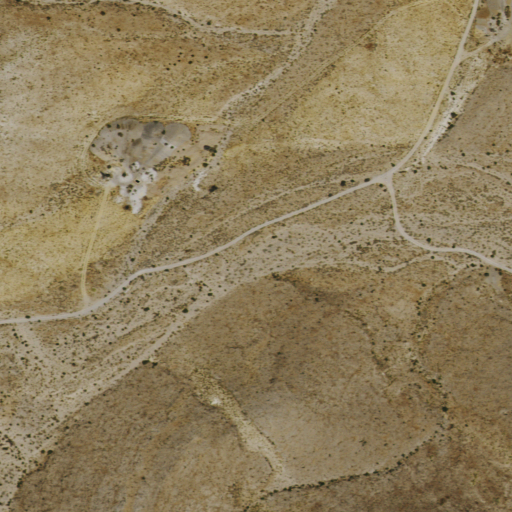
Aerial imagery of valley in Nevada named Porphyry Gulch containing only shrub